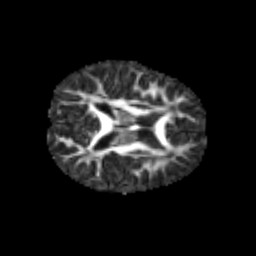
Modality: FA
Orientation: axial
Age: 6
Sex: female
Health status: healthy